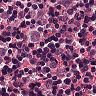
Metastatic tissue present: yes